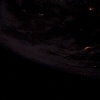
Label: space